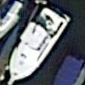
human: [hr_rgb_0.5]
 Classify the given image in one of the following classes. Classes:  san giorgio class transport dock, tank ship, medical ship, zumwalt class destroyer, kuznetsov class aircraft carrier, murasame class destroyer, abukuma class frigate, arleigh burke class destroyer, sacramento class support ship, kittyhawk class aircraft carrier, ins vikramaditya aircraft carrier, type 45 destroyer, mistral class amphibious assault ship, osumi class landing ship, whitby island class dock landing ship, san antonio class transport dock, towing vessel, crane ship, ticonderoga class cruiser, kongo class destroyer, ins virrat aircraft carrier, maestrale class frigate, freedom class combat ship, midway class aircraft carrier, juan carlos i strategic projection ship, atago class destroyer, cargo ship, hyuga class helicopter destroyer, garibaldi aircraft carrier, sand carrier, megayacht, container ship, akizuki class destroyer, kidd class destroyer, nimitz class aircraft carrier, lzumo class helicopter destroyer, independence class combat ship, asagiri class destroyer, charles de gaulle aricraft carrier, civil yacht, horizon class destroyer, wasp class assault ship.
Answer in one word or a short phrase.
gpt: Civil yacht